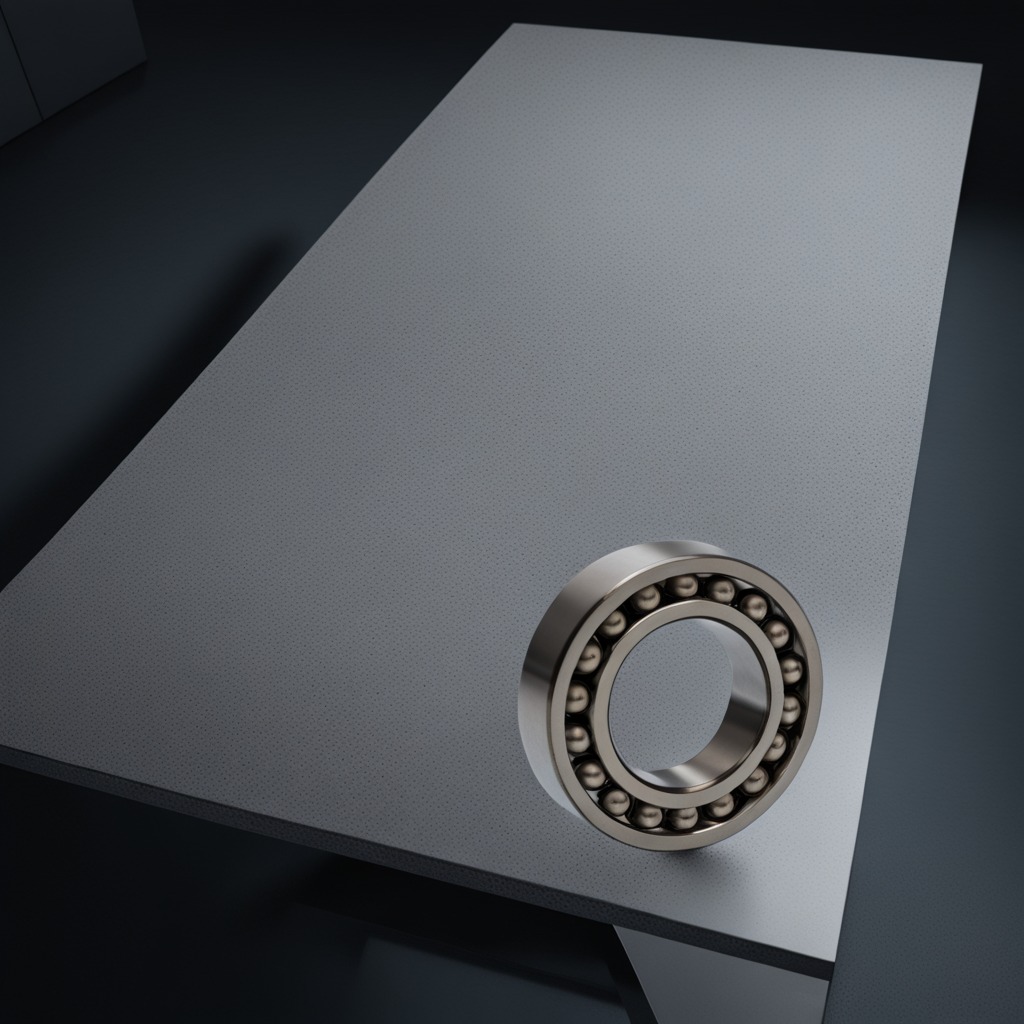
A metal ball bearing is lying on the granite table inside a workshop at night dim ambient light soft shadows worn but